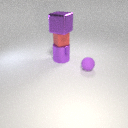
large purple metal cylinder below small red rubber cube